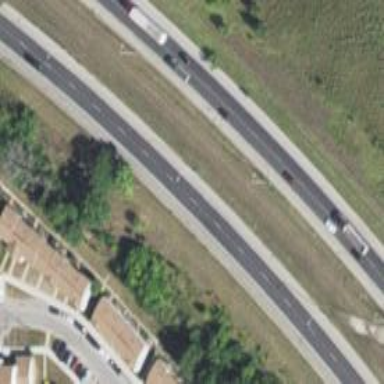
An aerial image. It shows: View of motorway.